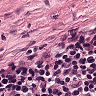
Metastatic tissue present: no